Question: Interesting problem... I have created a small Ruby on Rails app that works just fine on localhost:3000 with SQLite but when I put it up on Heroku I loose the ability to destroy records with the scaffolded "Destroy" link for the table.
The behavior that is different is that when I am running on the localHost:3000 I get a browser dialog that looks like this:

When I run on heroku, I don't get the dialog and the "Destroy" doesn't nothing. I am running under Safari and Firefox with the same behavior.
Any thoughts?
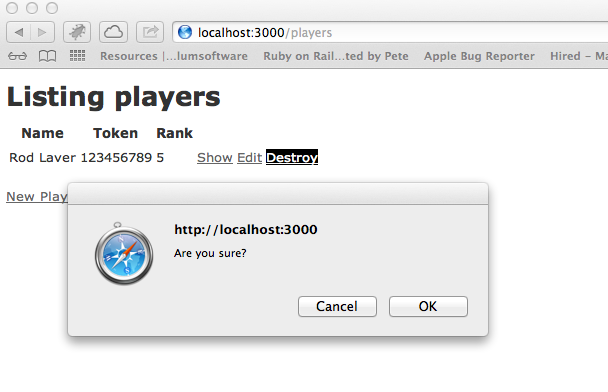
Answer: Does precompiling the assets help?
In config/environments/production.rb set
'''
config.assets.compile = true
'''
locally run
'''
RAILS_ENV=production bundle exec rake assets:precompile
git add .
git commit -am 'precompiled assets'
git push heroku master
'''